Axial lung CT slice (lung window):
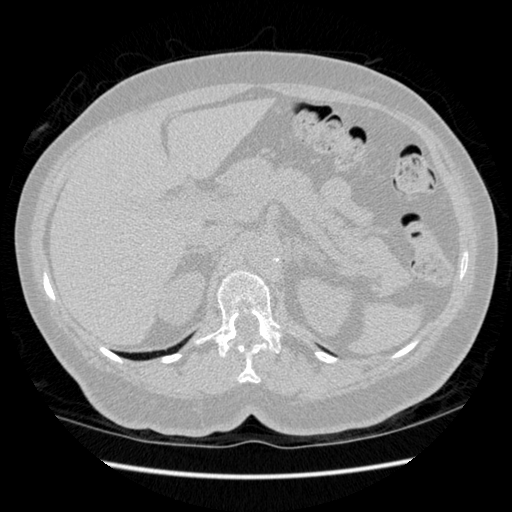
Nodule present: no